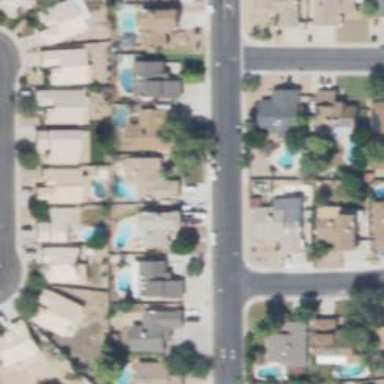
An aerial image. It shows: Neighborhood.